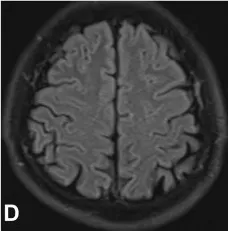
Magnetic resonance imaging (MRI) of the brain. Fluid-attenuated inversion recovery (FLAIR) sequences (D-F) revealed global brain atrophy, ventricular enlargement.
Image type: radiology (mri)